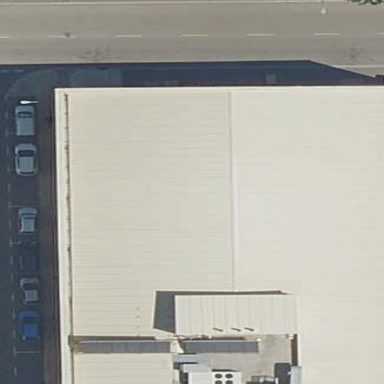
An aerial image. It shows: Warehouse.